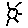
Label: sun